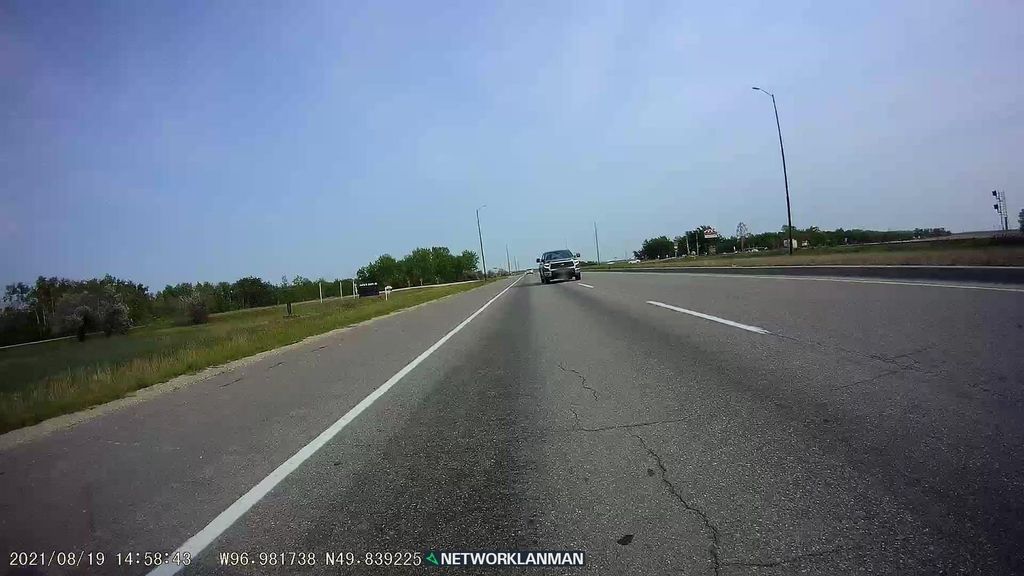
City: winnipeg